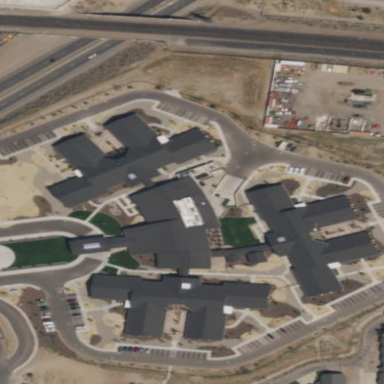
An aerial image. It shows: Healthcare facility identified as hospital.